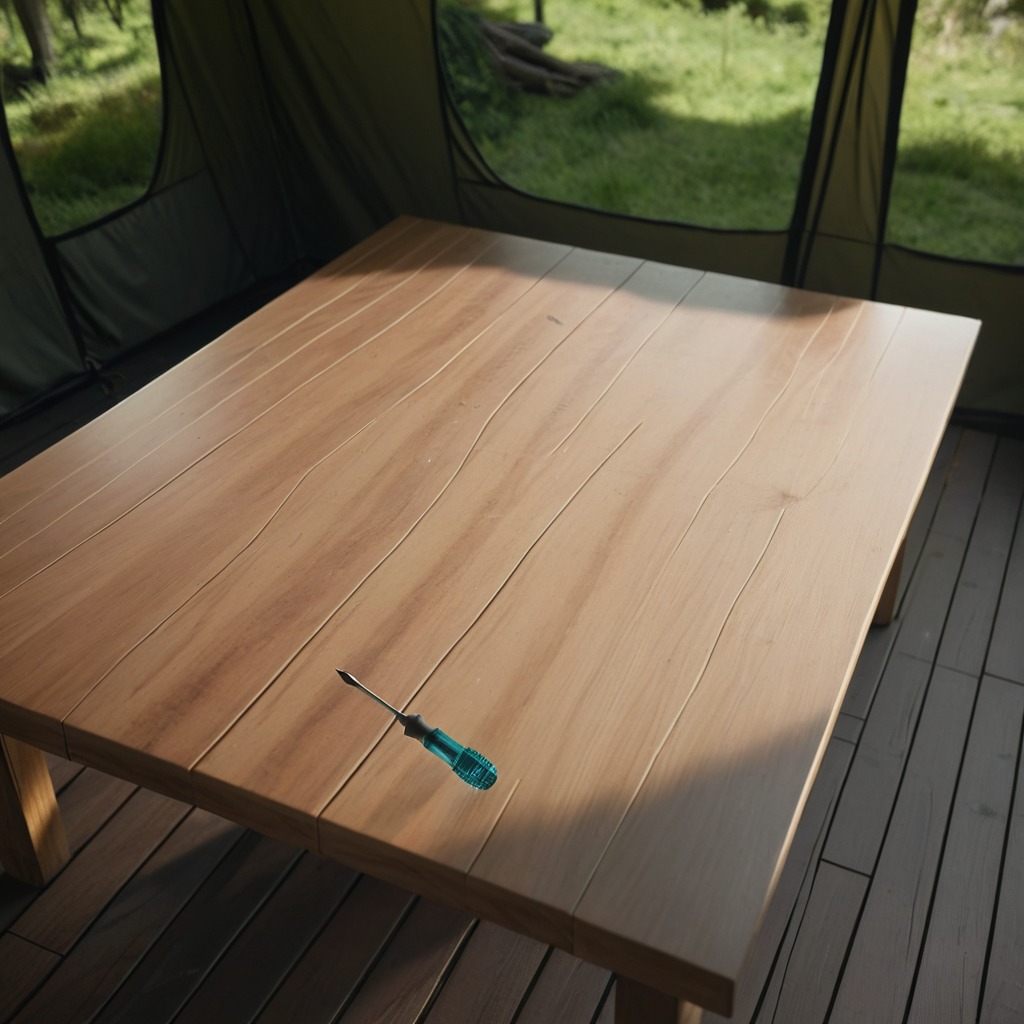
A screwdriver is lying on the wooden table in the jungle field workshop tent.